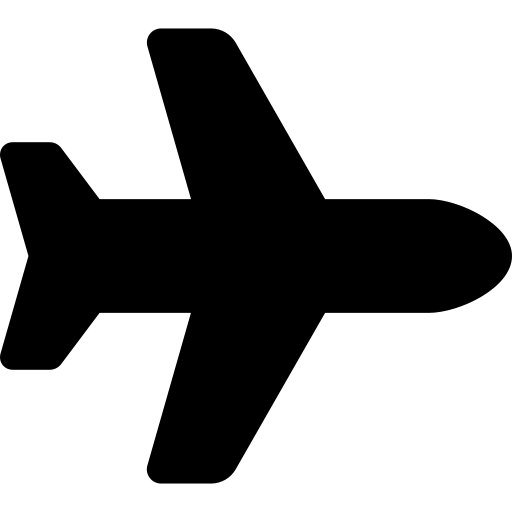
Tags: icon, FontAwesome, fa-icon, solid, plane